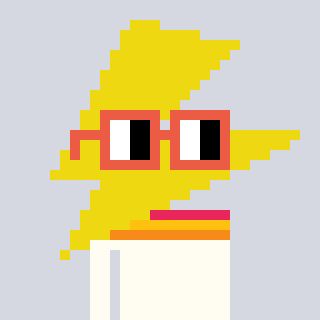
a pixel art character with square orange glasses, a lightning bolt-shaped head and a grayscale-colored body on a cool background